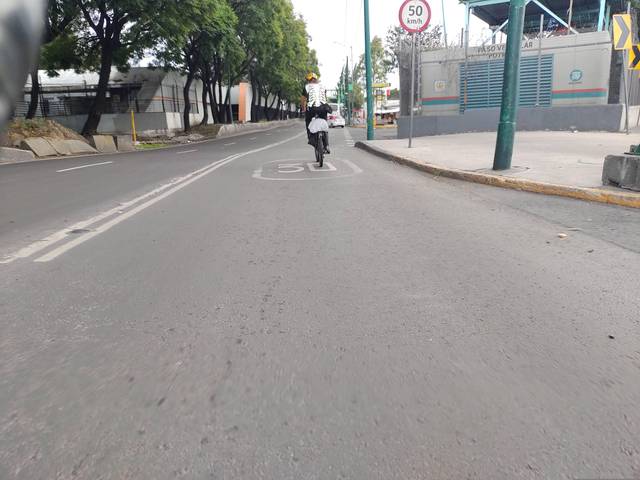
Region: Mexico
Coordinates: 19.471, -99.137